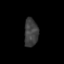
Tissue: skin
Cell type: Epithelial cells
Senescence score: 0.2351
Nuclear area (px): 386
Mean DAPI intensity: 61.244